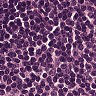
Metastatic tissue present: no